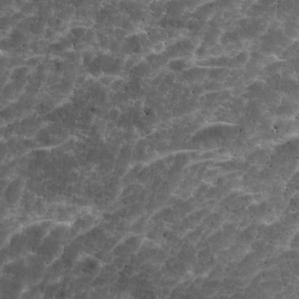
Label: non_frost